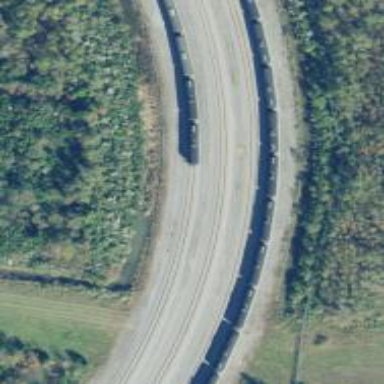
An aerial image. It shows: Railway spur service.